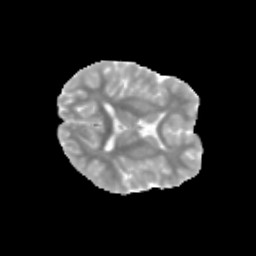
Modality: MD
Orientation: axial
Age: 12
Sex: male
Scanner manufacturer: siemens
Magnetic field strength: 3 T
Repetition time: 3.8 s
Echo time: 0.07 s